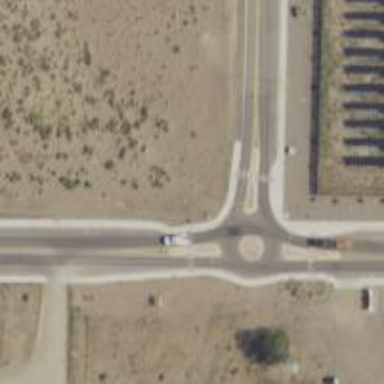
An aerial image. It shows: Marked road crossing.